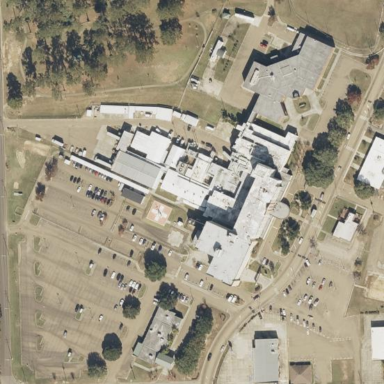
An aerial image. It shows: Hospital.